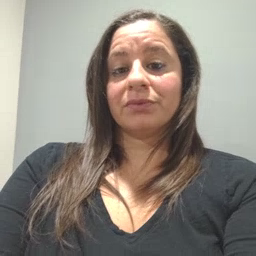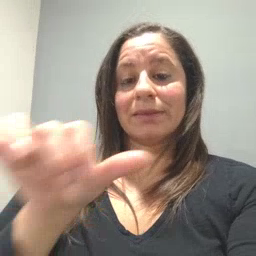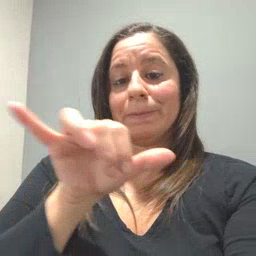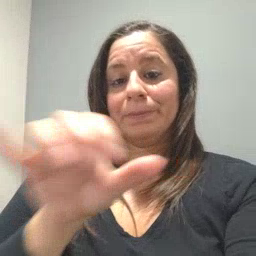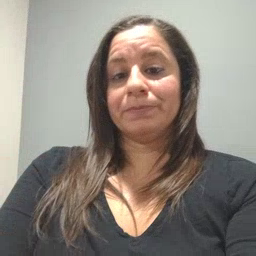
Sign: same